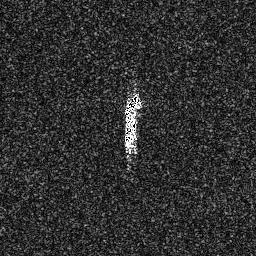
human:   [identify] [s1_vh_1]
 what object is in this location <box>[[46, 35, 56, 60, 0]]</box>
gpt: <ref>1 medium ship at the center</ref>